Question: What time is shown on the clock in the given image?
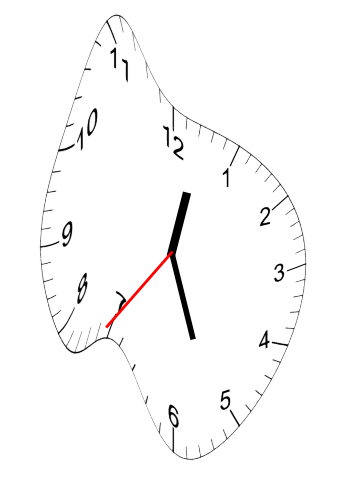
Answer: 12:26:36